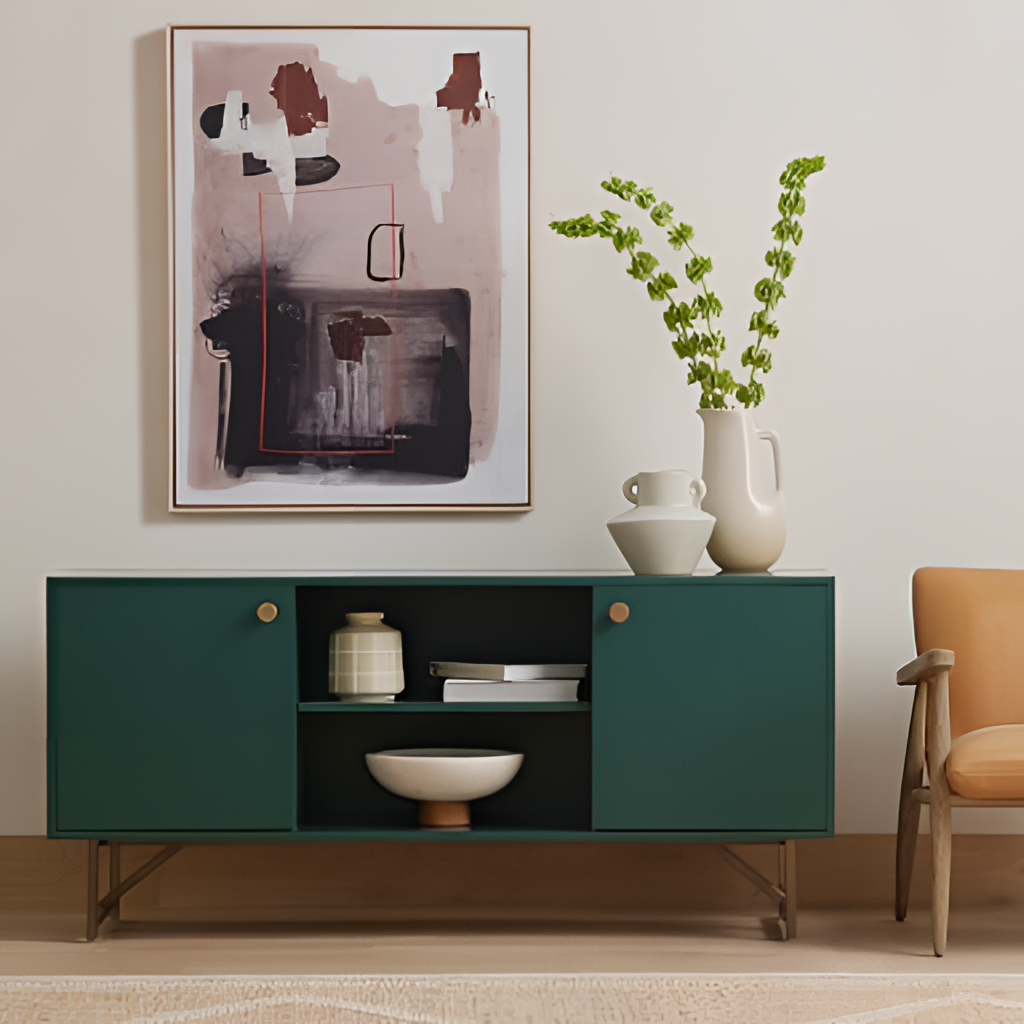
green wood sideboard, living room, contemporary, wood flooring, with plank pattern, paint wallpaper, with solid pattern